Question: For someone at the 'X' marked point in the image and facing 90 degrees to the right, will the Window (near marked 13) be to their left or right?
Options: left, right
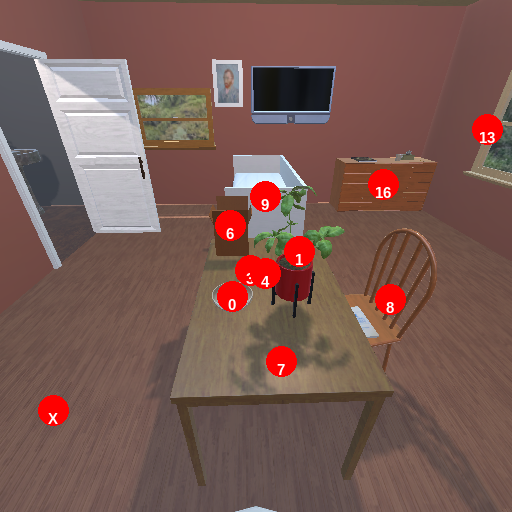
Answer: left